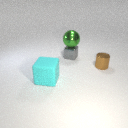
small brown metal cylinder to the right of large cyan rubber cube